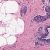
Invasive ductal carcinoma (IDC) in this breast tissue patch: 0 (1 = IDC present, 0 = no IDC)